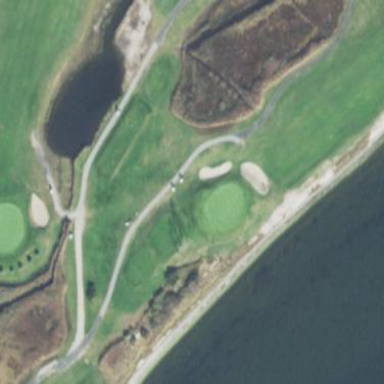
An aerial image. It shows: Rough area on grassy golf course.